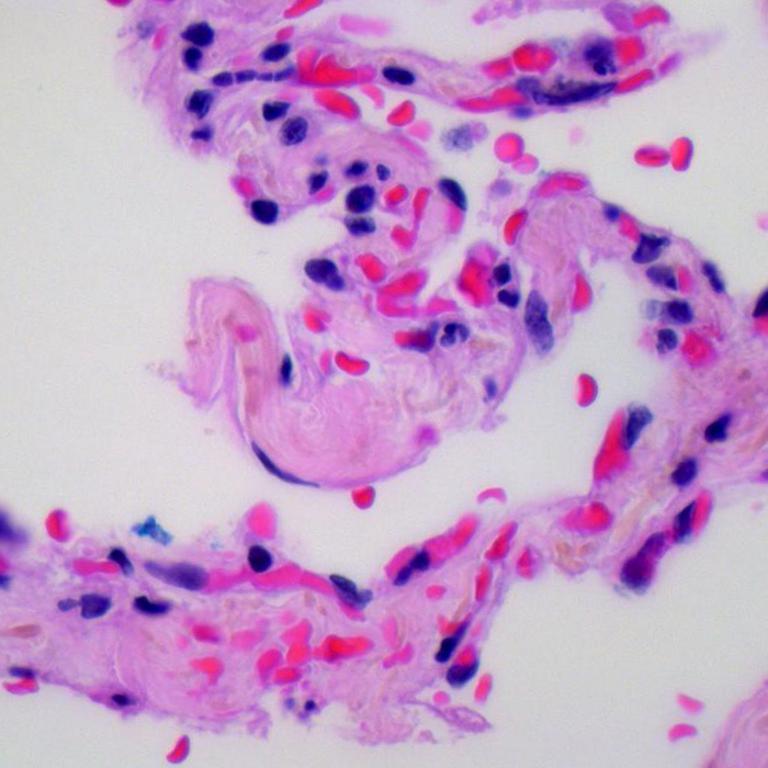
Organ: lung
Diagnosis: benign